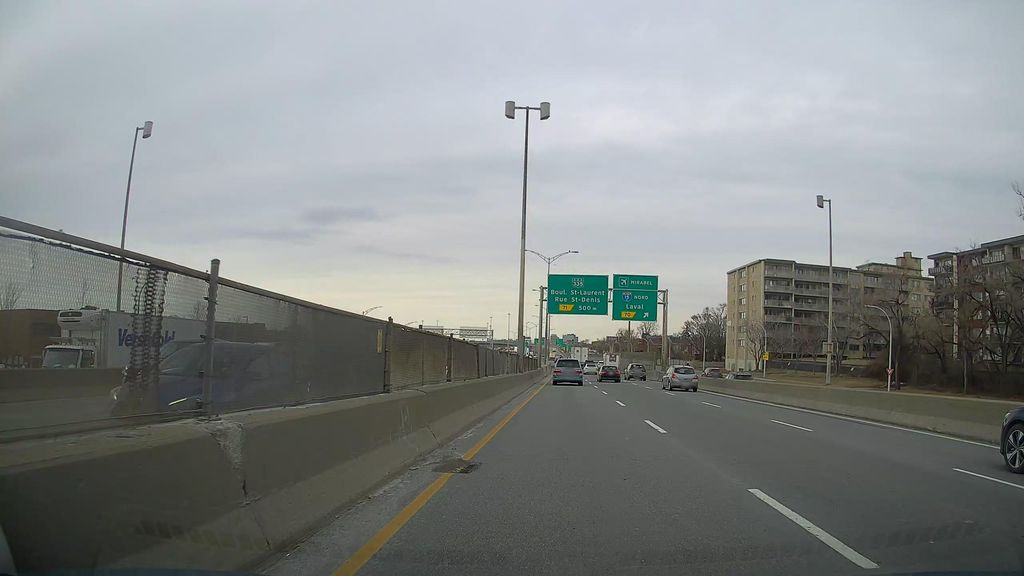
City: montreal